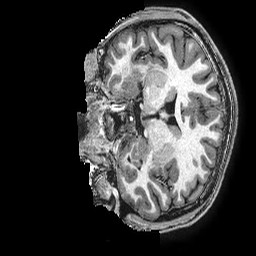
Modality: T1w
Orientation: coronal
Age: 16
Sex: male
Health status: ill
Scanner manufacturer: ge
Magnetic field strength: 3 T
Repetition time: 0.0077 s
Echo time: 0.003436 s